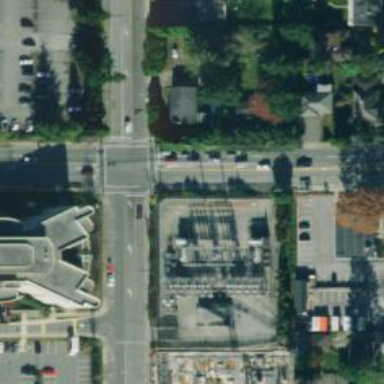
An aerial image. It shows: Distribution level hydro substation.